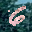
Label: 6